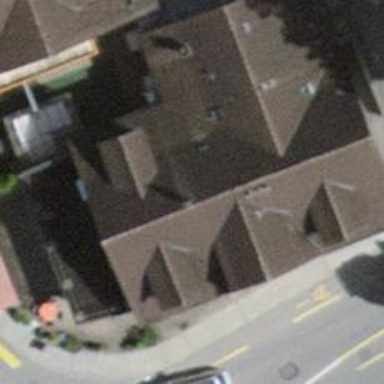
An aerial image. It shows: Restaurant.